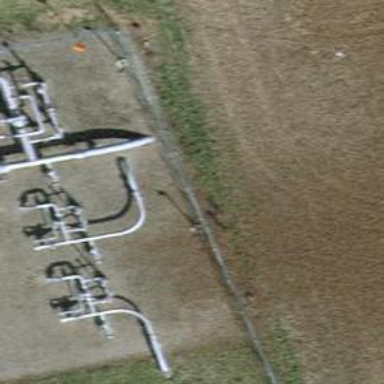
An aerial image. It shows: Pipeline structure.